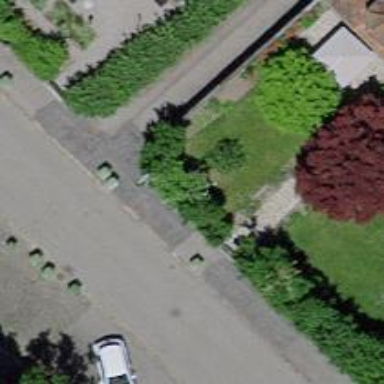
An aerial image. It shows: Regular kerb barrier.